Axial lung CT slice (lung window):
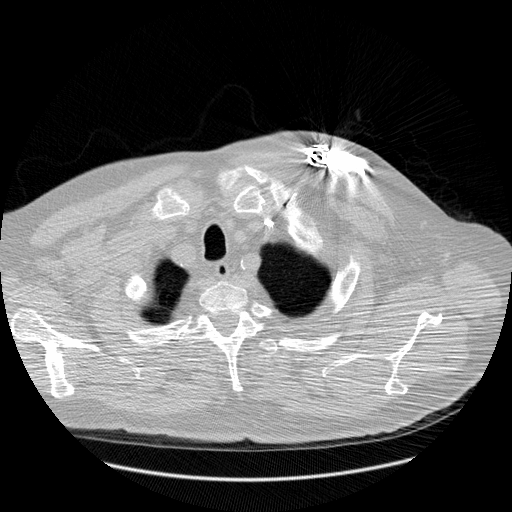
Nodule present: no